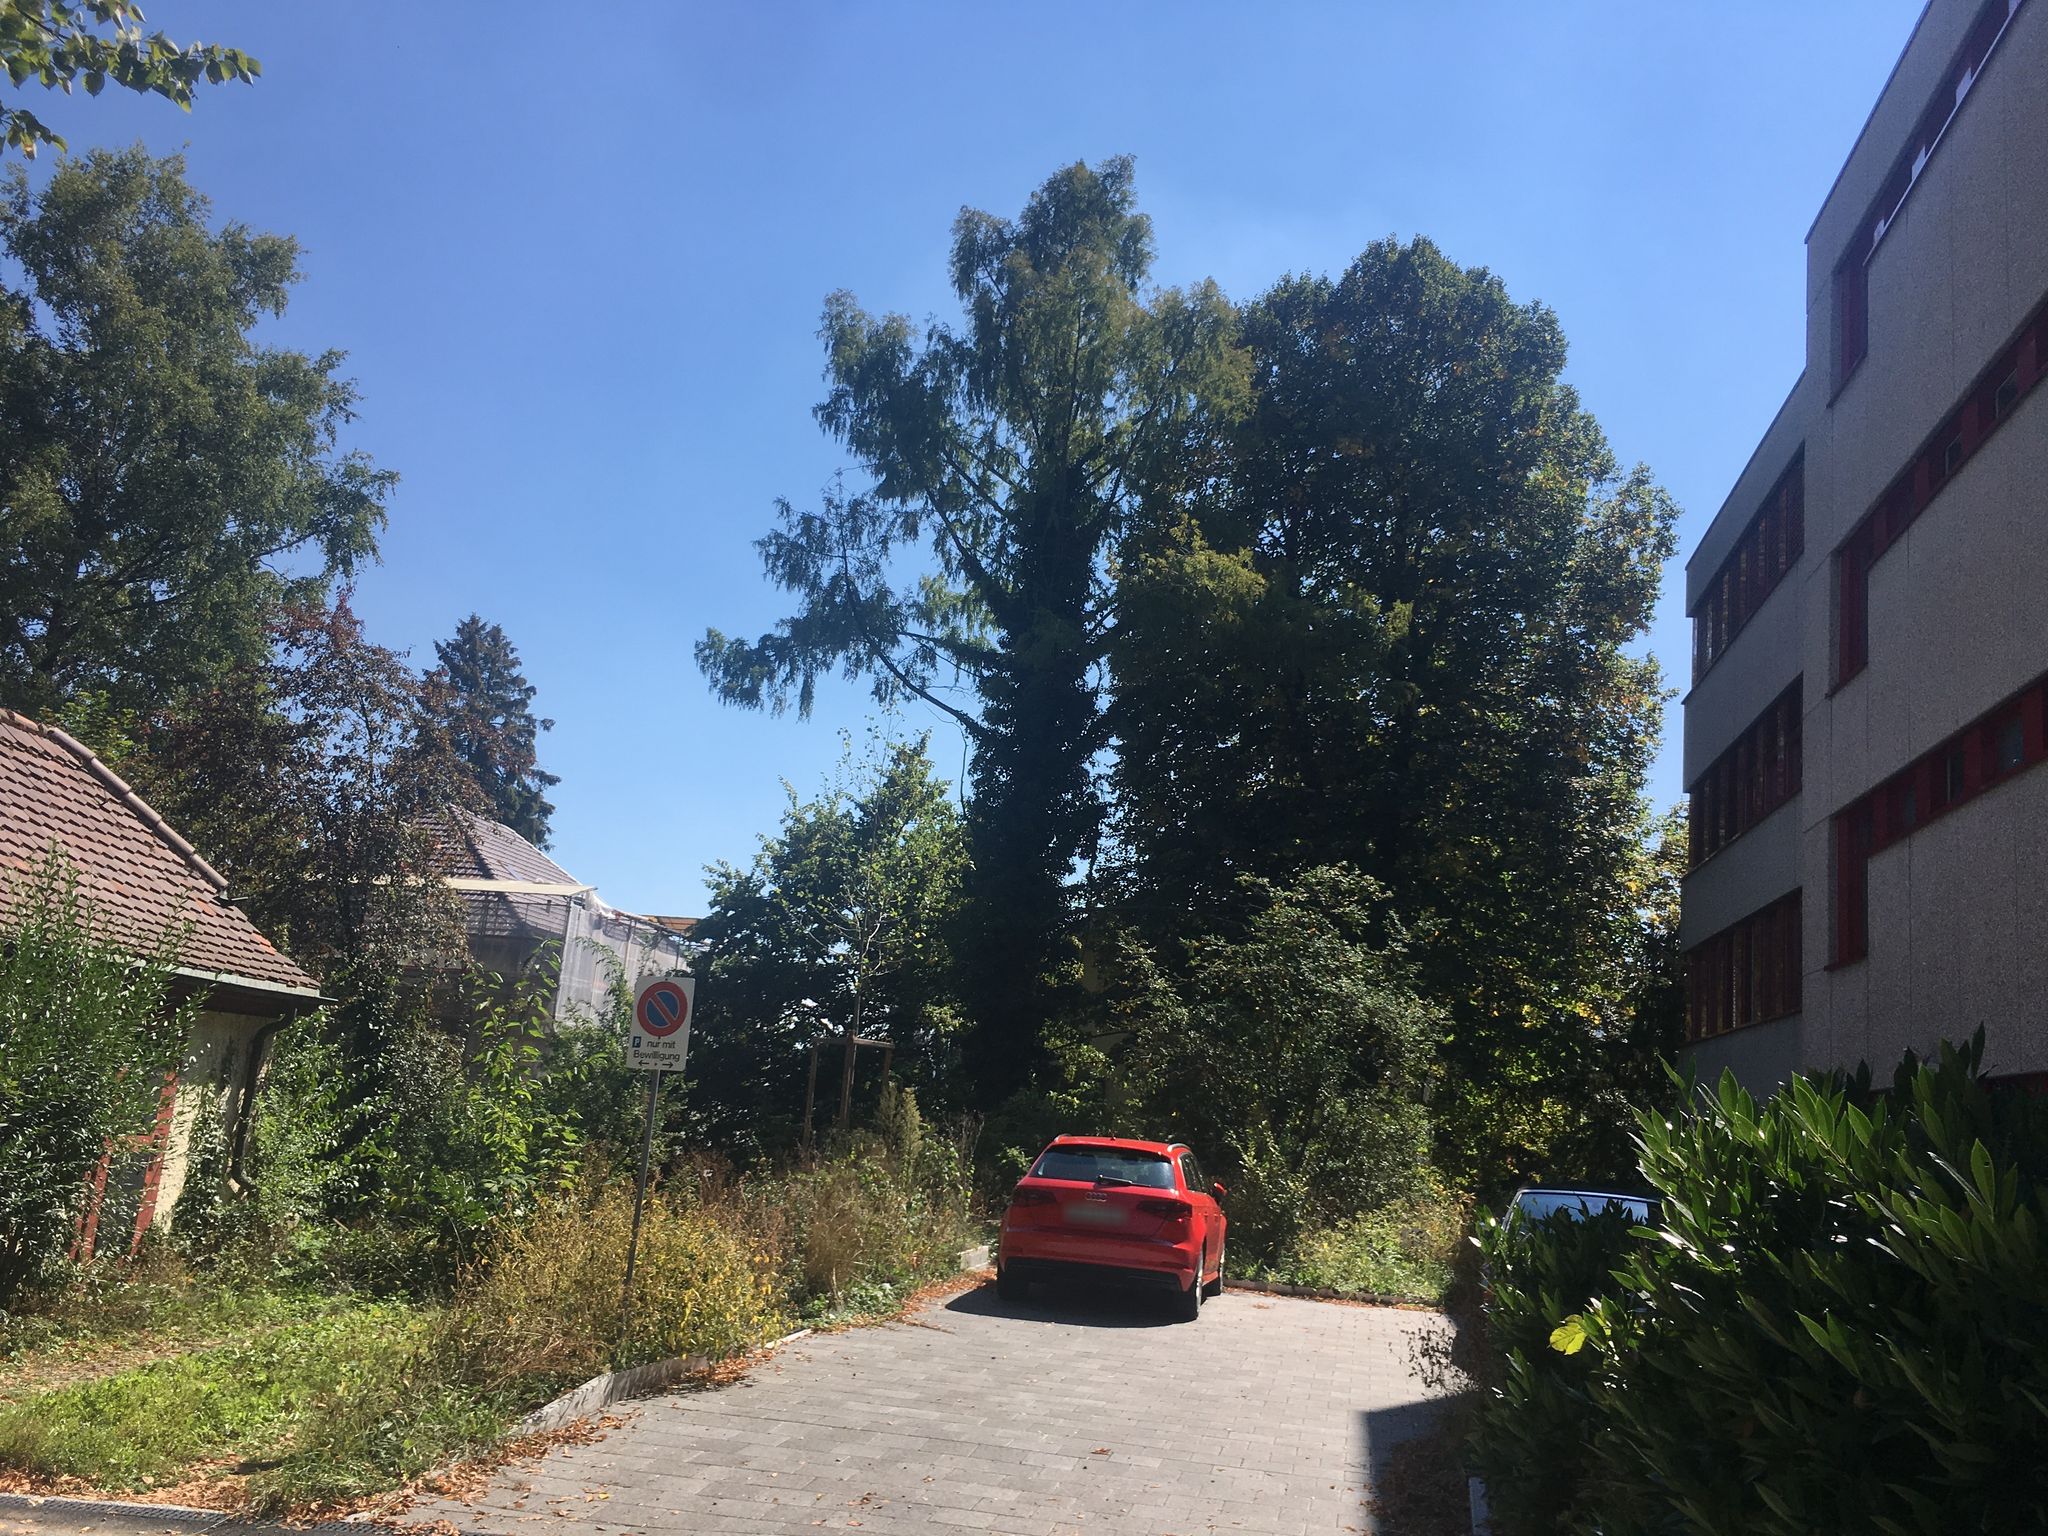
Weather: clear
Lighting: day
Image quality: good
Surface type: walking surface
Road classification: steps, footway, service
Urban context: urban centre
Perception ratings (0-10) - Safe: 8.98, Lively: 2.4, Beautiful: 7.98, Boring: 5.31, Depressing: 1.97, Wealthy: 5.91